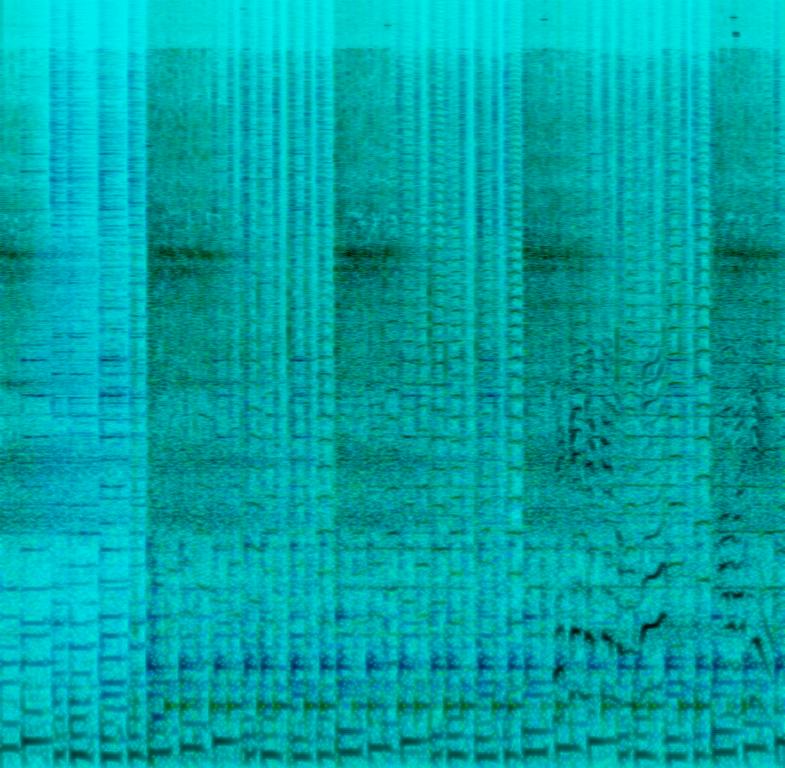
The Regional Mexican song features a passionate male vocal singing over guiro percussion, followed by wooden percussion, shimmering cymbals, acoustic rhythm guitar in the left channel of the stereo image and bright brass melody in the right channel. It sounds joyful, happy and passionate.